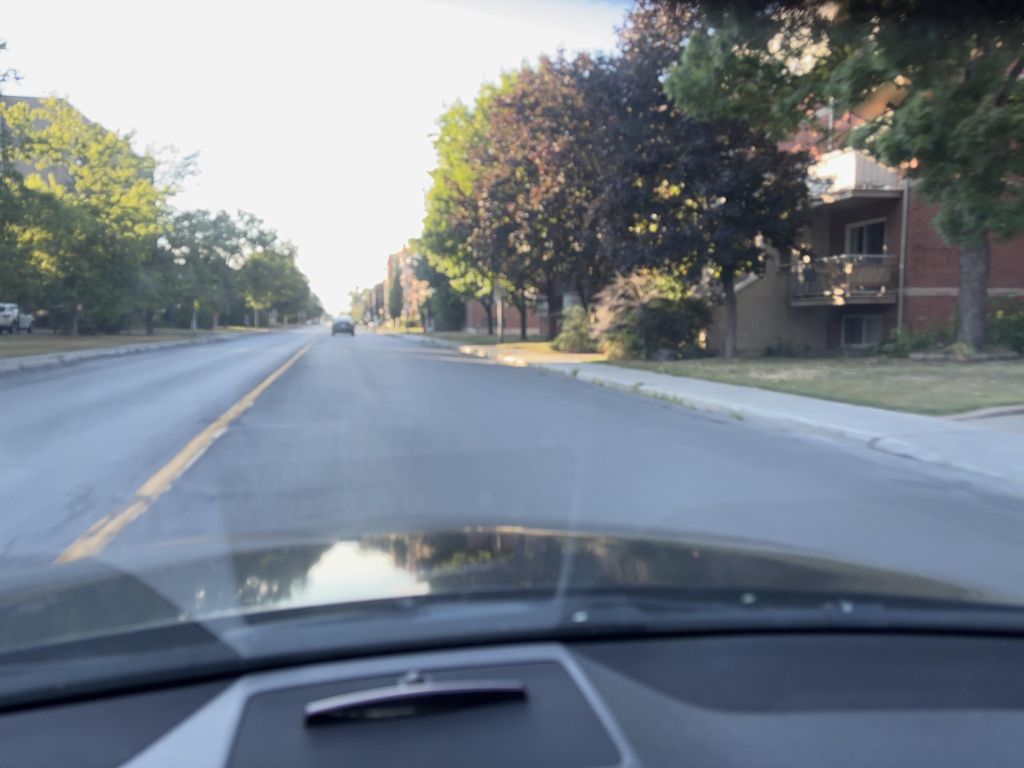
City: montreal